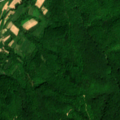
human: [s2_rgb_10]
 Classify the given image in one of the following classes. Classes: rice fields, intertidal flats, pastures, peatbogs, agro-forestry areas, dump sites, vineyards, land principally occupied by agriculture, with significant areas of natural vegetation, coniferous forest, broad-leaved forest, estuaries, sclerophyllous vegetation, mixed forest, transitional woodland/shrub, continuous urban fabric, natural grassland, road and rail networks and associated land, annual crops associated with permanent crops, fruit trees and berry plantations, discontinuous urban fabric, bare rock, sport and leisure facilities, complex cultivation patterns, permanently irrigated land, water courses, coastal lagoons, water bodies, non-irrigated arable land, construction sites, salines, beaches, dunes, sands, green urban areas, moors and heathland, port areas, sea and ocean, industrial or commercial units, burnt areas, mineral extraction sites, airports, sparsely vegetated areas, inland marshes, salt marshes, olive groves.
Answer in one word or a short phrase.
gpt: non-irrigated arable land, land principally occupied by agriculture, with significant areas of natural vegetation, broad-leaved forest